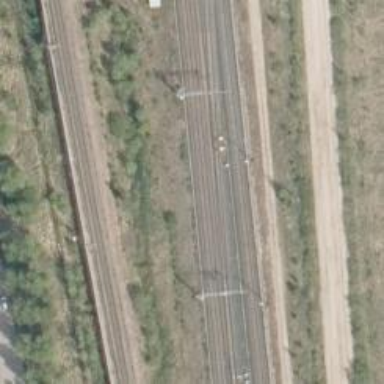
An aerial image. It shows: Railway track with continuous electrified contact lines.